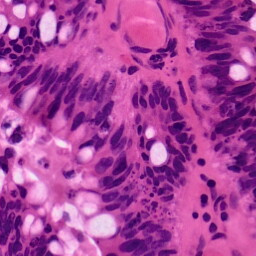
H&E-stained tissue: Colon